Interaction volume radius: 5 \u00c5
Interaction volume height: 25 \u00c5
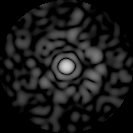
Disorder parameter: 0.8868